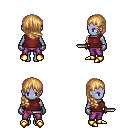
a pixel art fantasy rpg character, female body template, dark elf, purple skin, maroon sleeveless shirt, magenta pants, light blonde right-swept hairstyle, metal gloves, gold boots, dagger, four views (front, back, left, right), 2x2 character sprite sheet, small pixel art, hard edges, no anti-aliasing